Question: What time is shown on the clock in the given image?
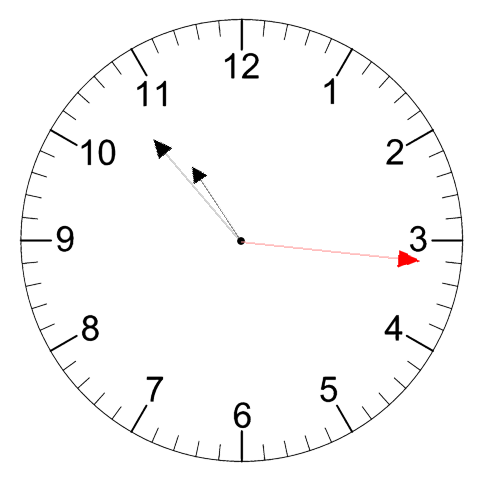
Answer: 10:53:16